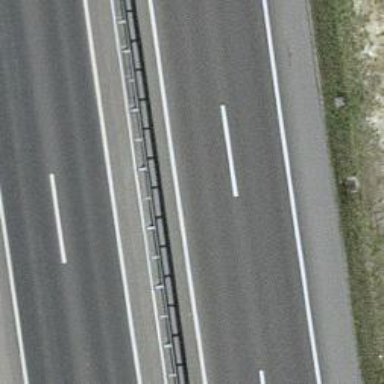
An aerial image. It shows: Asphalt motorway.